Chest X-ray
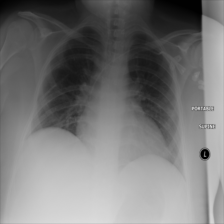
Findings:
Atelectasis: negative
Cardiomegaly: negative
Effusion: negative
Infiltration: negative
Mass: negative
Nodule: negative
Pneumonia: negative
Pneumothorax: negative
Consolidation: negative
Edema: negative
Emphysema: negative
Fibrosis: negative
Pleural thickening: negative
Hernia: negative